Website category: university
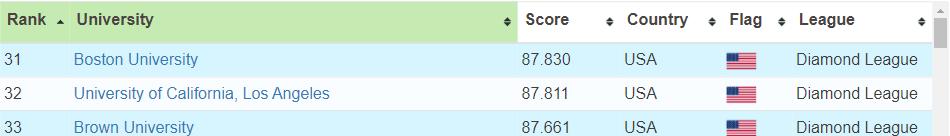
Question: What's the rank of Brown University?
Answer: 33

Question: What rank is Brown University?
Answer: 33

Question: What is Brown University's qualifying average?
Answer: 33

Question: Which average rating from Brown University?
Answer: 33

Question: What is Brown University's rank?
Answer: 33

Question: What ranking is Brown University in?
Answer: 33

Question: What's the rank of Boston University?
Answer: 31

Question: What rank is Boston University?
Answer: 31

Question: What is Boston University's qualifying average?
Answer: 31

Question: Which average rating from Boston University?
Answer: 31

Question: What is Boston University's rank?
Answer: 31

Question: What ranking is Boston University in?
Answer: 31

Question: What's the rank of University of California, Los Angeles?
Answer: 32

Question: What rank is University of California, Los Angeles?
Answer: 32

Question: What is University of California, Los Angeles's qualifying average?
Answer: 32

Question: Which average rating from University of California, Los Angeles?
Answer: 32

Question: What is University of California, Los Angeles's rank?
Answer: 32

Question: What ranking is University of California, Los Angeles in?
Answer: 32

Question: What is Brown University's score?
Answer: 87.661

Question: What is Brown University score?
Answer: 87.661

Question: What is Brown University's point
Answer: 87.661

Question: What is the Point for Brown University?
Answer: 87.661

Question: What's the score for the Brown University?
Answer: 87.661

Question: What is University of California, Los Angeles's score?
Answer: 87.811

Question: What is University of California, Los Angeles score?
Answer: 87.811

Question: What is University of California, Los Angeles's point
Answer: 87.811

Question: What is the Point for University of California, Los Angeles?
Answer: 87.811

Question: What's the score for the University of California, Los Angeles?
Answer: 87.811

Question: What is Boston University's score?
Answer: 87.830

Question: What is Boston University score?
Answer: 87.830

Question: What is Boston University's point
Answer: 87.830

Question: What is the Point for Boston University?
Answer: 87.830

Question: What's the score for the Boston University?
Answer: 87.830

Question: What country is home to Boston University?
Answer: USA

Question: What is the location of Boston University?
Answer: USA

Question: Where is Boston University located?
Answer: USA

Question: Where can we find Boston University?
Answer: USA

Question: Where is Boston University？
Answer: USA

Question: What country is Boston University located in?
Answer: USA

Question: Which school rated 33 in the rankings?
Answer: Brown University

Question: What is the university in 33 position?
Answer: Brown University

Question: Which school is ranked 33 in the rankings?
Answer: Brown University

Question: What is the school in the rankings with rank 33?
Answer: Brown University

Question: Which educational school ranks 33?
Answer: Brown University

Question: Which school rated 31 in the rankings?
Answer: Boston University

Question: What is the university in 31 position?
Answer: Boston University

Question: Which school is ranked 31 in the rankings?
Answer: Boston University

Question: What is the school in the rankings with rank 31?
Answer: Boston University

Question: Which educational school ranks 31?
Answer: Boston University

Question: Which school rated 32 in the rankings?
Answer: University of California, Los Angeles

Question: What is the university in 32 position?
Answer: University of California, Los Angeles

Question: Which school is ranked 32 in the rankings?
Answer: University of California, Los Angeles

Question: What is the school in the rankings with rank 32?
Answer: University of California, Los Angeles

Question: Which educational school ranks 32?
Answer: University of California, Los Angeles

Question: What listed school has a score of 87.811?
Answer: University of California, Los Angeles

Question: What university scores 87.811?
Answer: University of California, Los Angeles

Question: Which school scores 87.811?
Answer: University of California, Los Angeles

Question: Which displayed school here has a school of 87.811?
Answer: University of California, Los Angeles

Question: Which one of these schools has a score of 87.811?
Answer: University of California, Los Angeles

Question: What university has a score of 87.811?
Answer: University of California, Los Angeles

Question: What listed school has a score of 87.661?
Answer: Brown University

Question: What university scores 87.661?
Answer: Brown University

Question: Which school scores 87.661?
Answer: Brown University

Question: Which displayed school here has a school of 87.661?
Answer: Brown University